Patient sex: F
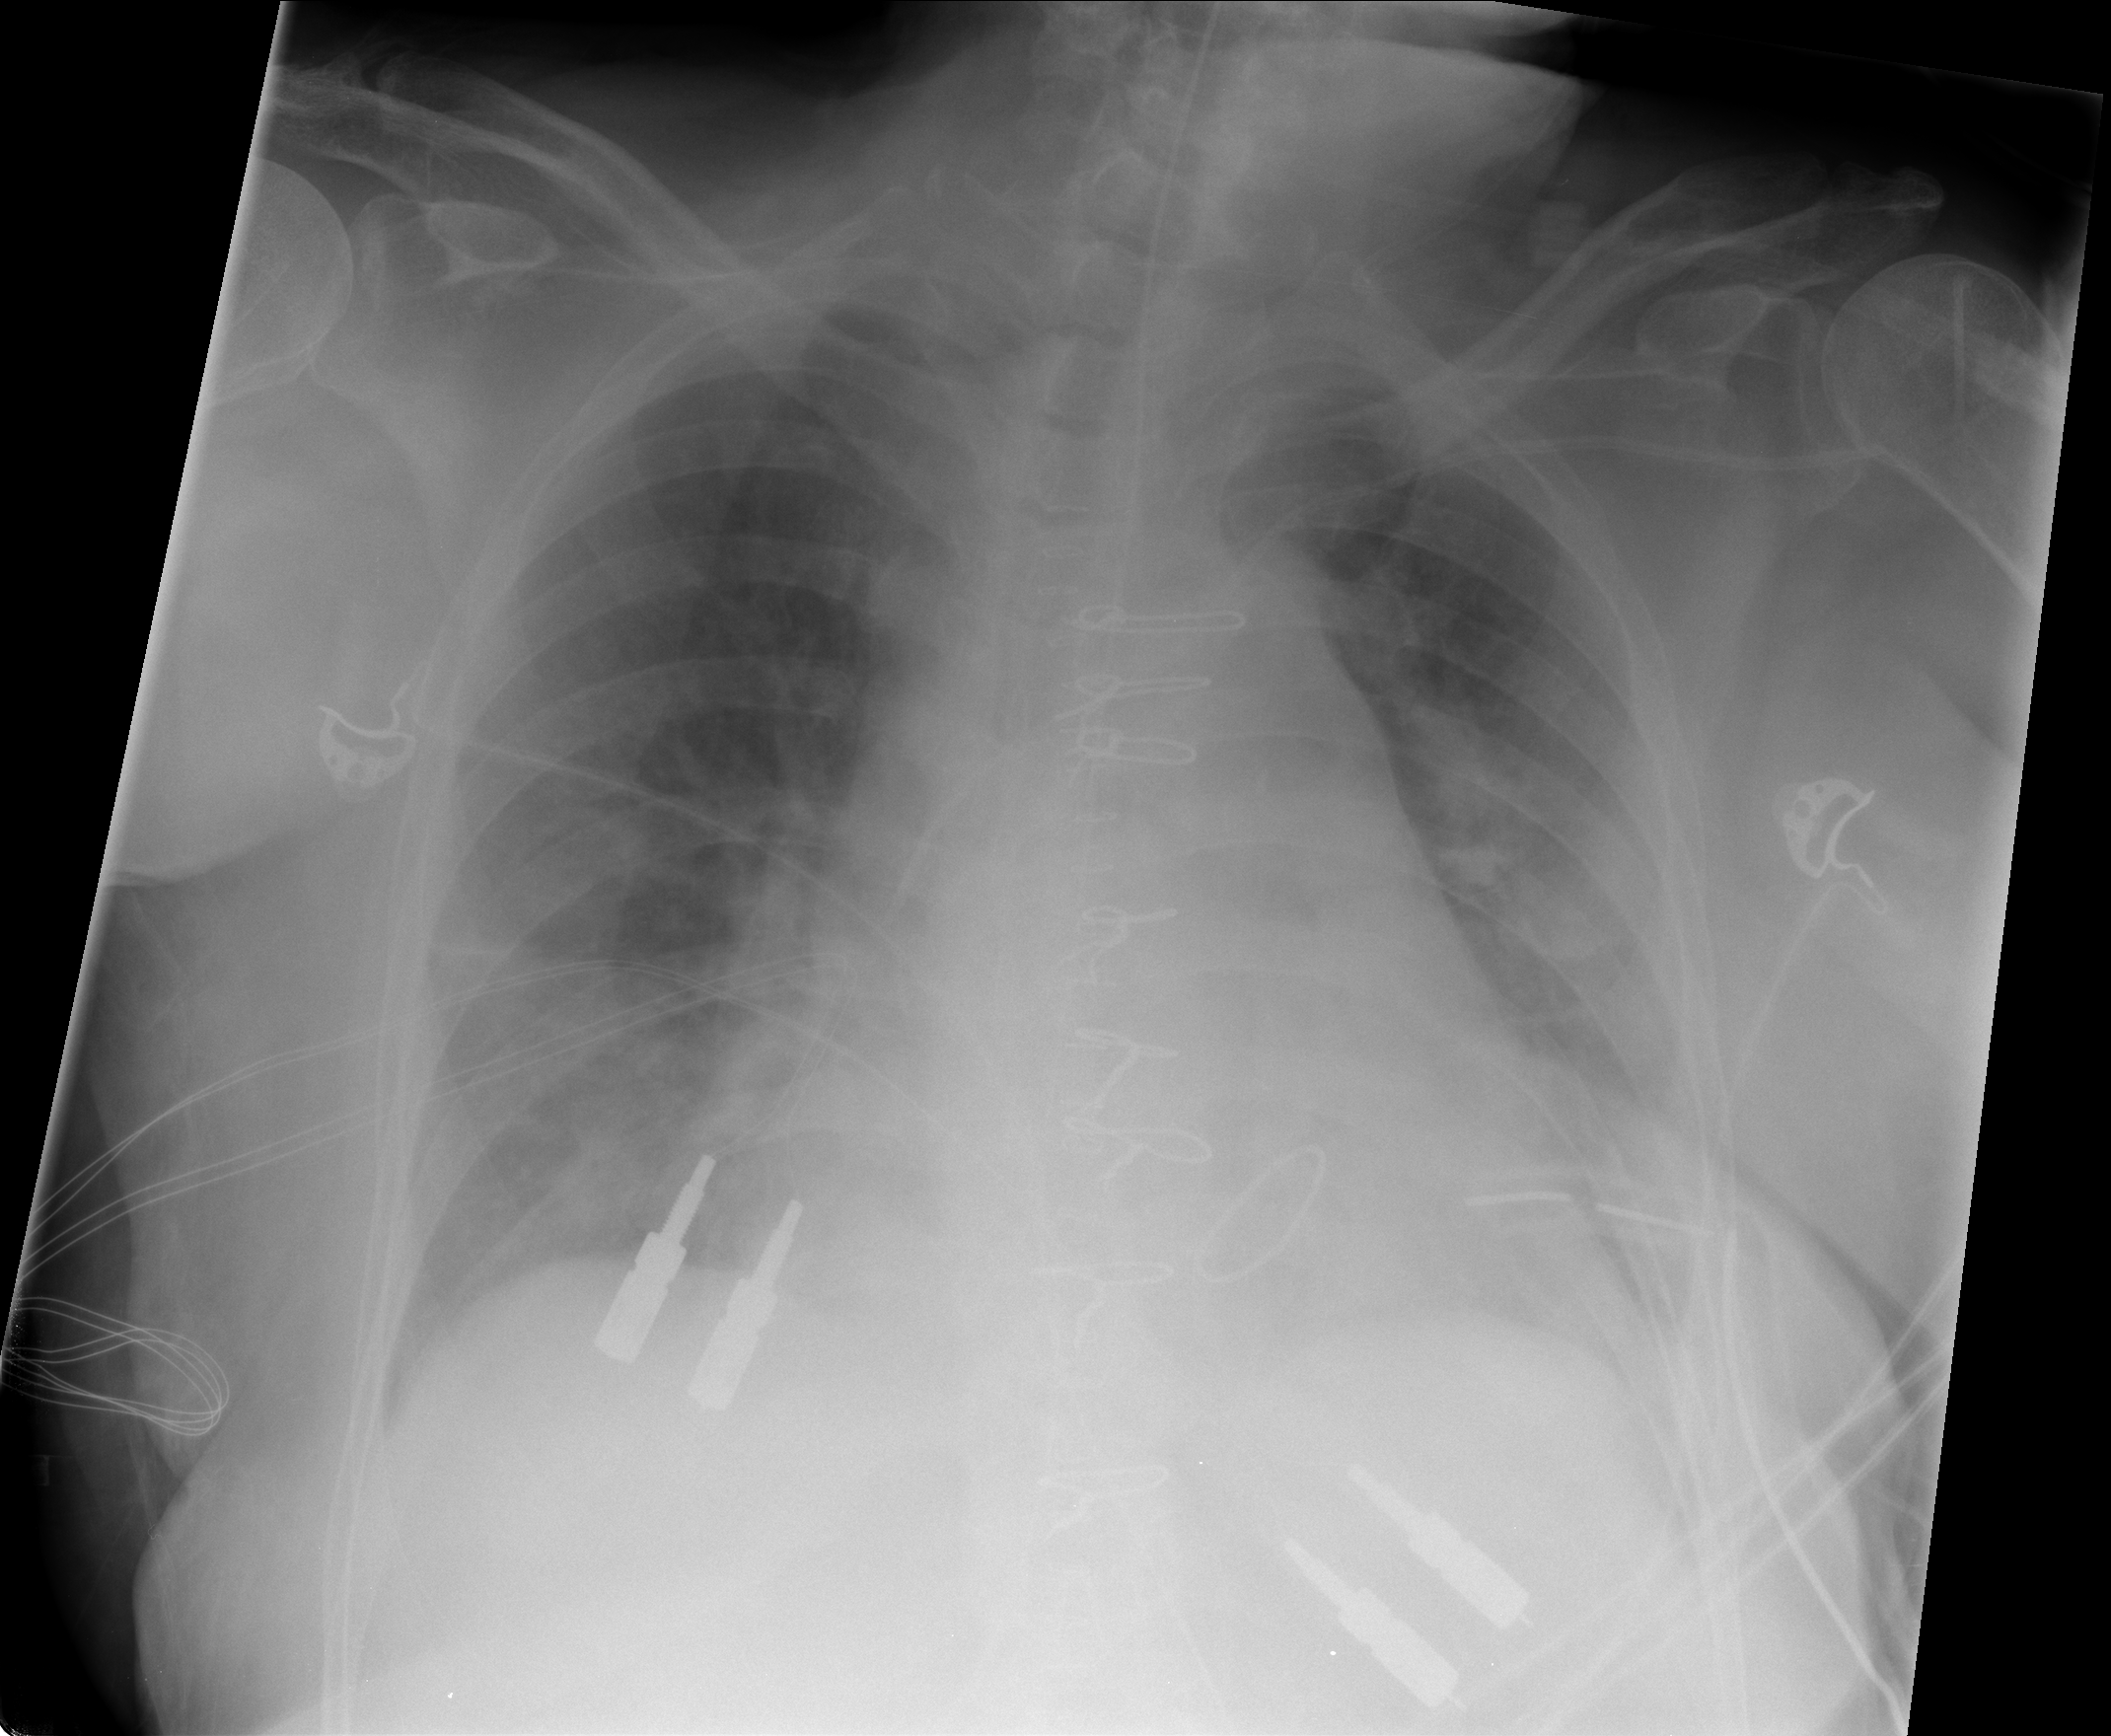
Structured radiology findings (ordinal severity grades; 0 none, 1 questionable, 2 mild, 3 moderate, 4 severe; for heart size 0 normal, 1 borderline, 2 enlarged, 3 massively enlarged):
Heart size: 2
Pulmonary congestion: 2
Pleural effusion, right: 1
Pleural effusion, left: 2
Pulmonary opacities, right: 2
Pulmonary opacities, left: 2
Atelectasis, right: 2
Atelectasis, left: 2